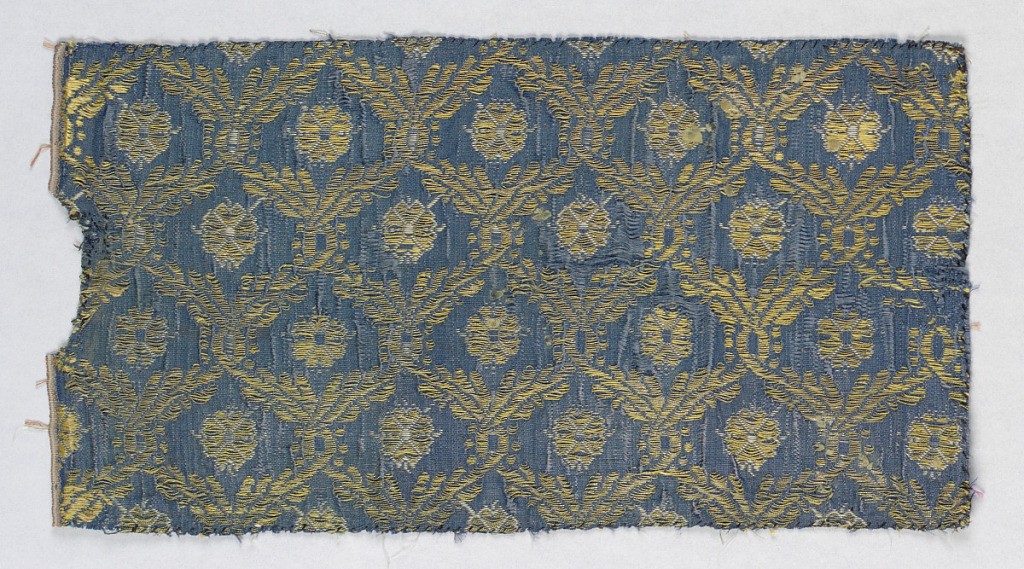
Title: Fragment
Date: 1800–1850
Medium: silk, metallic technique: woven
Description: Interlaced leaves and cirular rosettes in blue and gold